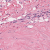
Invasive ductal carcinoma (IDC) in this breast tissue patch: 0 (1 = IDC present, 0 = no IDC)